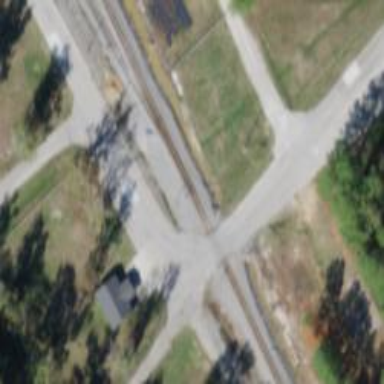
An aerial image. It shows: Railway spur junction.